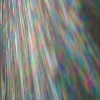
Label: sunburn